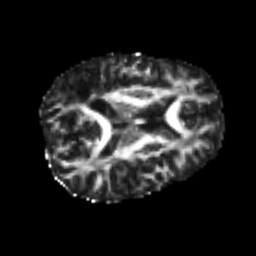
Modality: FA
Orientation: axial
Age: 53
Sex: male
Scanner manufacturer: siemens
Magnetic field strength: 3 T
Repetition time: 4.999 s
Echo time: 0.07946 s